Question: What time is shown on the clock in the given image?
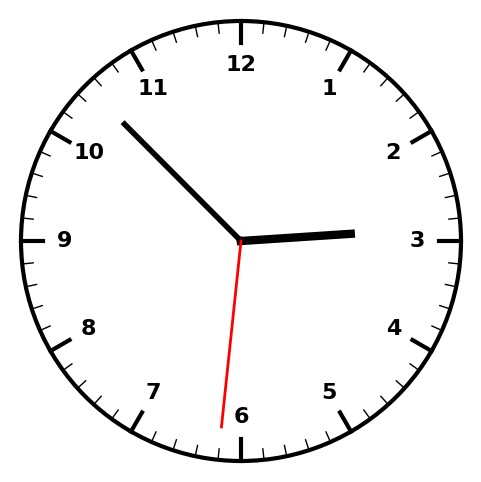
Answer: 02:52:31